Interaction volume radius: 10 \u00c5
Interaction volume height: 15 \u00c5
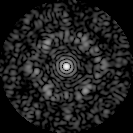
Disorder parameter: 0.7171